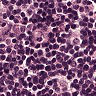
Metastatic tissue present: no